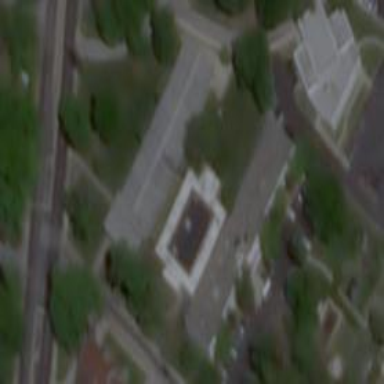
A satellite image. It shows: College building which serves as school.